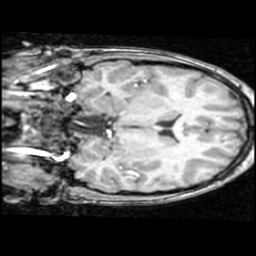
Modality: T1w
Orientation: coronal
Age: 13
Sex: male
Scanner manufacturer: ge
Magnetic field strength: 1.5 T
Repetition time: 0.03333 s
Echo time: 0.008 s